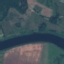
Land use / land cover: River